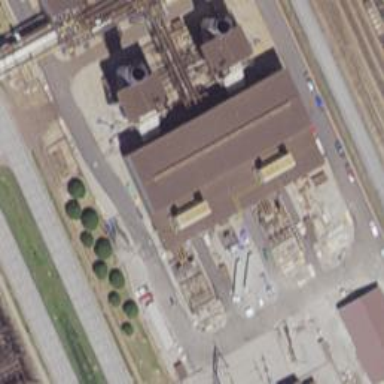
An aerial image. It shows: Gas turbine generator is in use.